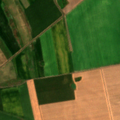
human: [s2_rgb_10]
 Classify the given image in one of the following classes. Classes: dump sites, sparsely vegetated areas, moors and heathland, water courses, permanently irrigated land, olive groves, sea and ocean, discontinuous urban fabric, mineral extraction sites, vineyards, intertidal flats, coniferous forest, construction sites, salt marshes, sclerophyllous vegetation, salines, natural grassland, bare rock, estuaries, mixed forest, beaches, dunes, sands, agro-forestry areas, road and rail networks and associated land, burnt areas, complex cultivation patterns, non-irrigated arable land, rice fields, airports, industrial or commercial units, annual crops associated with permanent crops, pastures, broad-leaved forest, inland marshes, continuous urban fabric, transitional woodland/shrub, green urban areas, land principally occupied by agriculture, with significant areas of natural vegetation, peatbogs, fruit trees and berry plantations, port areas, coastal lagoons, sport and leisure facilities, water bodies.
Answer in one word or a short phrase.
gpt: non-irrigated arable land, pastures